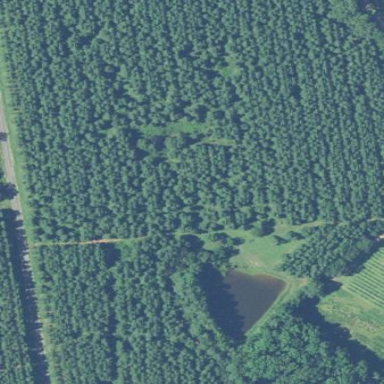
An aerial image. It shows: Evergreen needle-leaved forest.